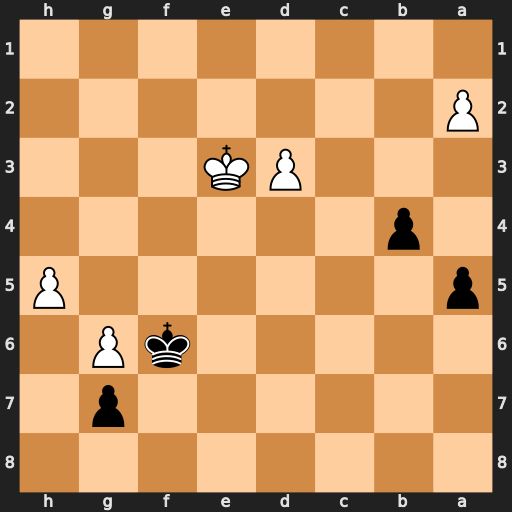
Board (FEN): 8/6p1/5kP1/p6P/1p6/3PK3/P7/8
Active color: b
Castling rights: -
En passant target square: -
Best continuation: Kg5 d4 Kxh5